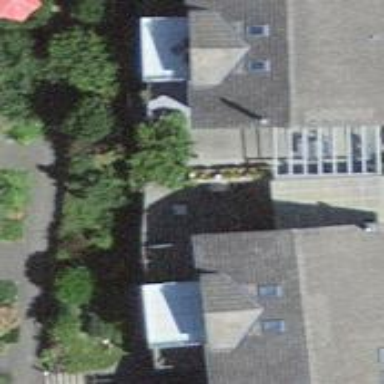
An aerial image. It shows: Terrace building.